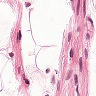
Metastatic tissue present: no